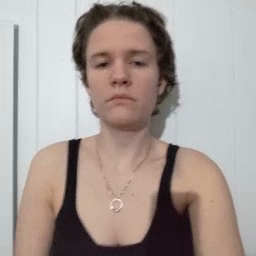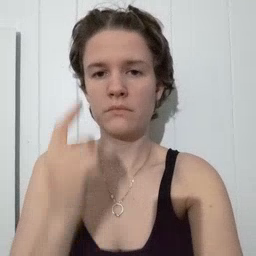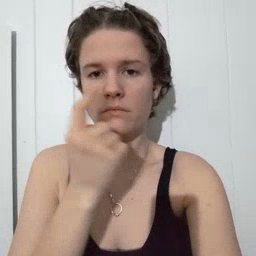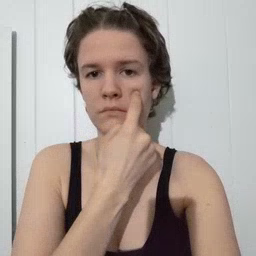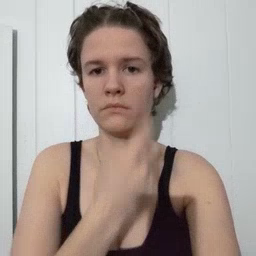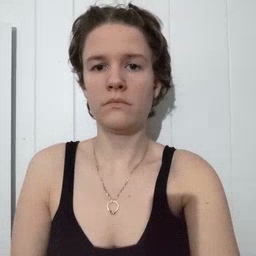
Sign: eye